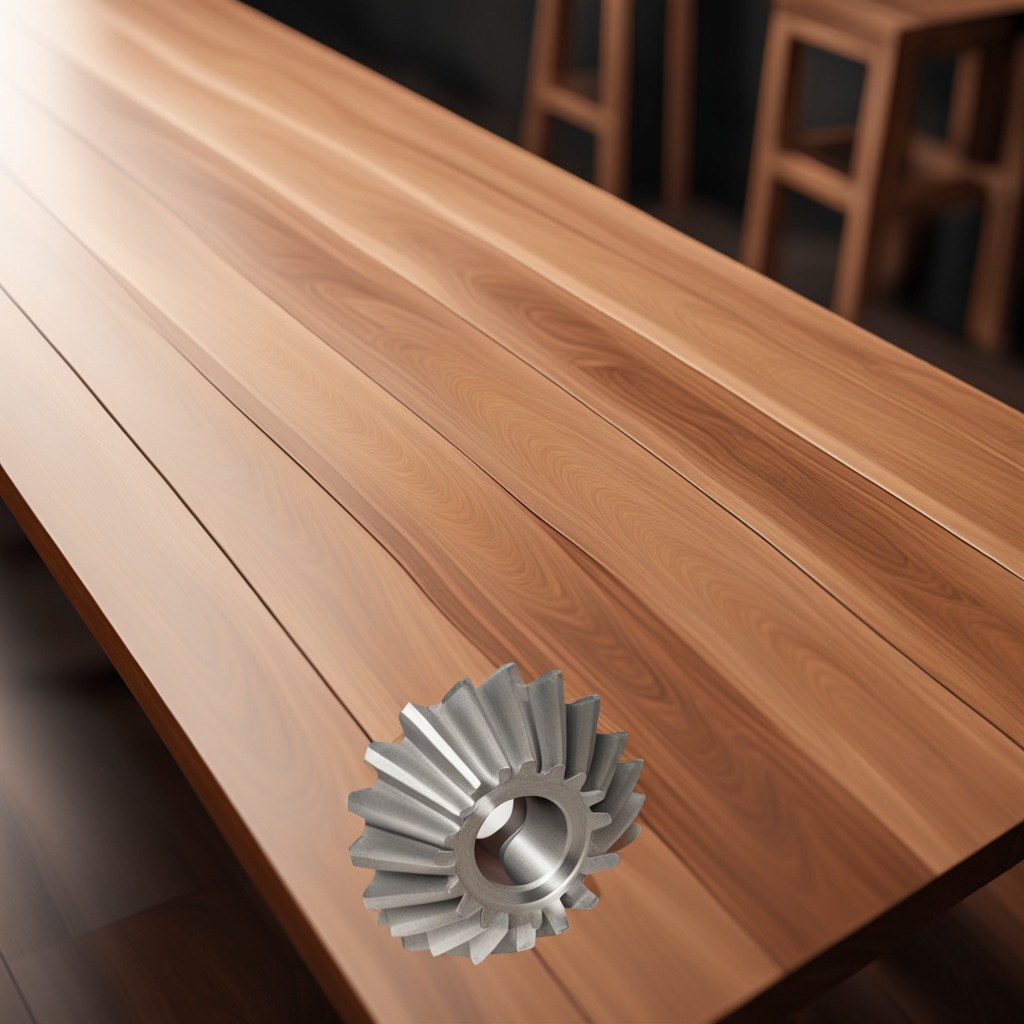
A steel gear with teeth is lying on a wooden table in a carpentry studio.